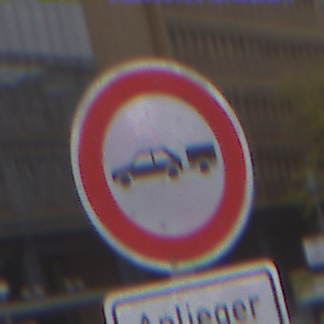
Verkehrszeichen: VerbotPersonenkraftwagenMitAnhaenger
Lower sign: PersonengruppenFrei1
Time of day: MorningAfternoon
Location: Outdoor (Urban)
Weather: Overcast
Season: NotSpecified
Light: Natural